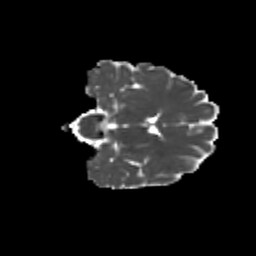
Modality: MD
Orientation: coronal
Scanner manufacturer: siemens
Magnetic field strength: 3 T
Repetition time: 9.2 s
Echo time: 0.084 s